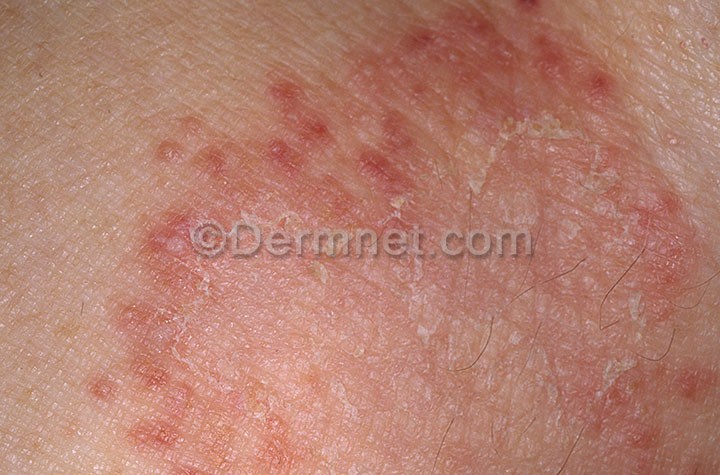
Disease: Tinea Ringworm Candidiasis and other Fungal Infections